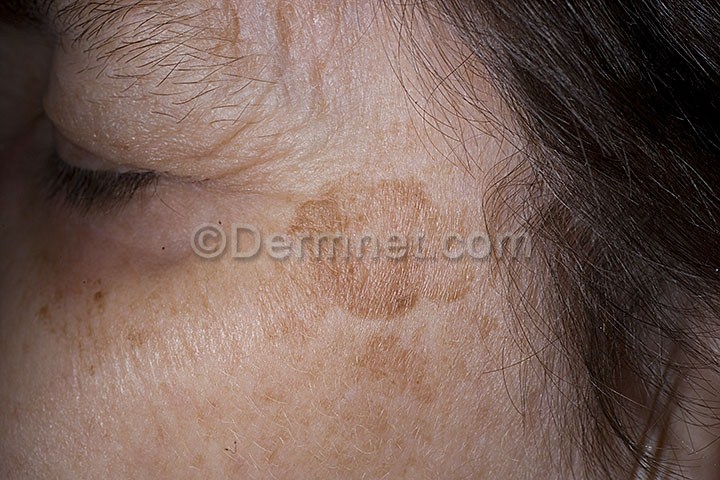
Disease: Light Diseases and Disorders of Pigmentation